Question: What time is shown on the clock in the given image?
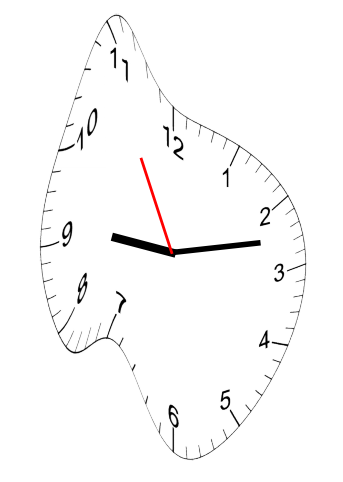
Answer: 09:12:55